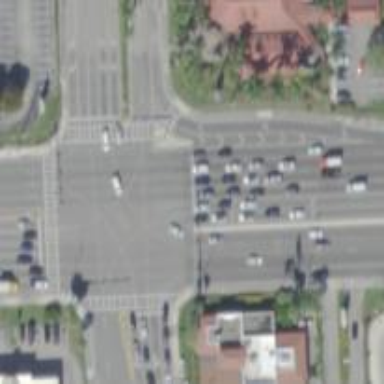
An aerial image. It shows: Primary highway with separate asphalt sidewalks.